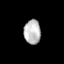
Tissue: lung
Cell type: Epithelial cells
Senescence score: 0.1607
Nuclear area (px): 398
Mean DAPI intensity: 187.915